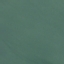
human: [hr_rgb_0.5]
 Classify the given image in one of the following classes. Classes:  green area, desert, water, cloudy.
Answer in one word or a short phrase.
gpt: water